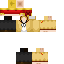
A female human skin with medium skin, wearing brown long hair dressed in a yellow hoodie and black pants, featuring a closed mouth.